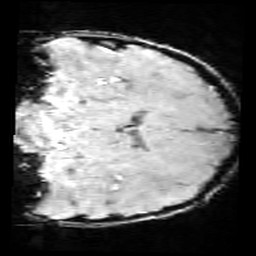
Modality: SWI
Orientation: coronal
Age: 9
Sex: male
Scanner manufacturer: siemens
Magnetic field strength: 3 T
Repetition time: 0.027 s
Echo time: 0.02 s